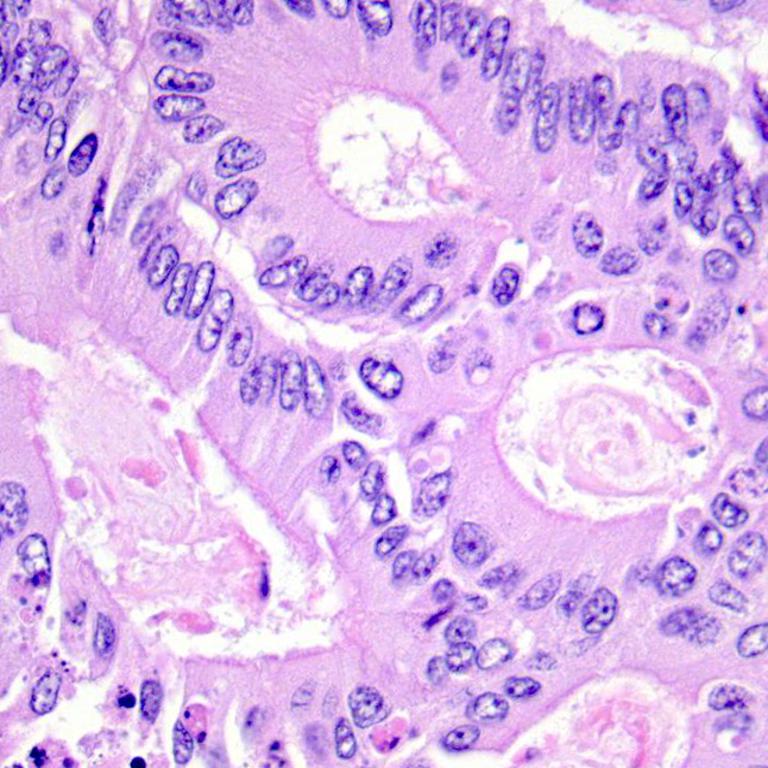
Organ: colon
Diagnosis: adenocarcinomas